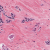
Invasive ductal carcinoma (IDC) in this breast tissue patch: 1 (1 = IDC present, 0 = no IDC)